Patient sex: F
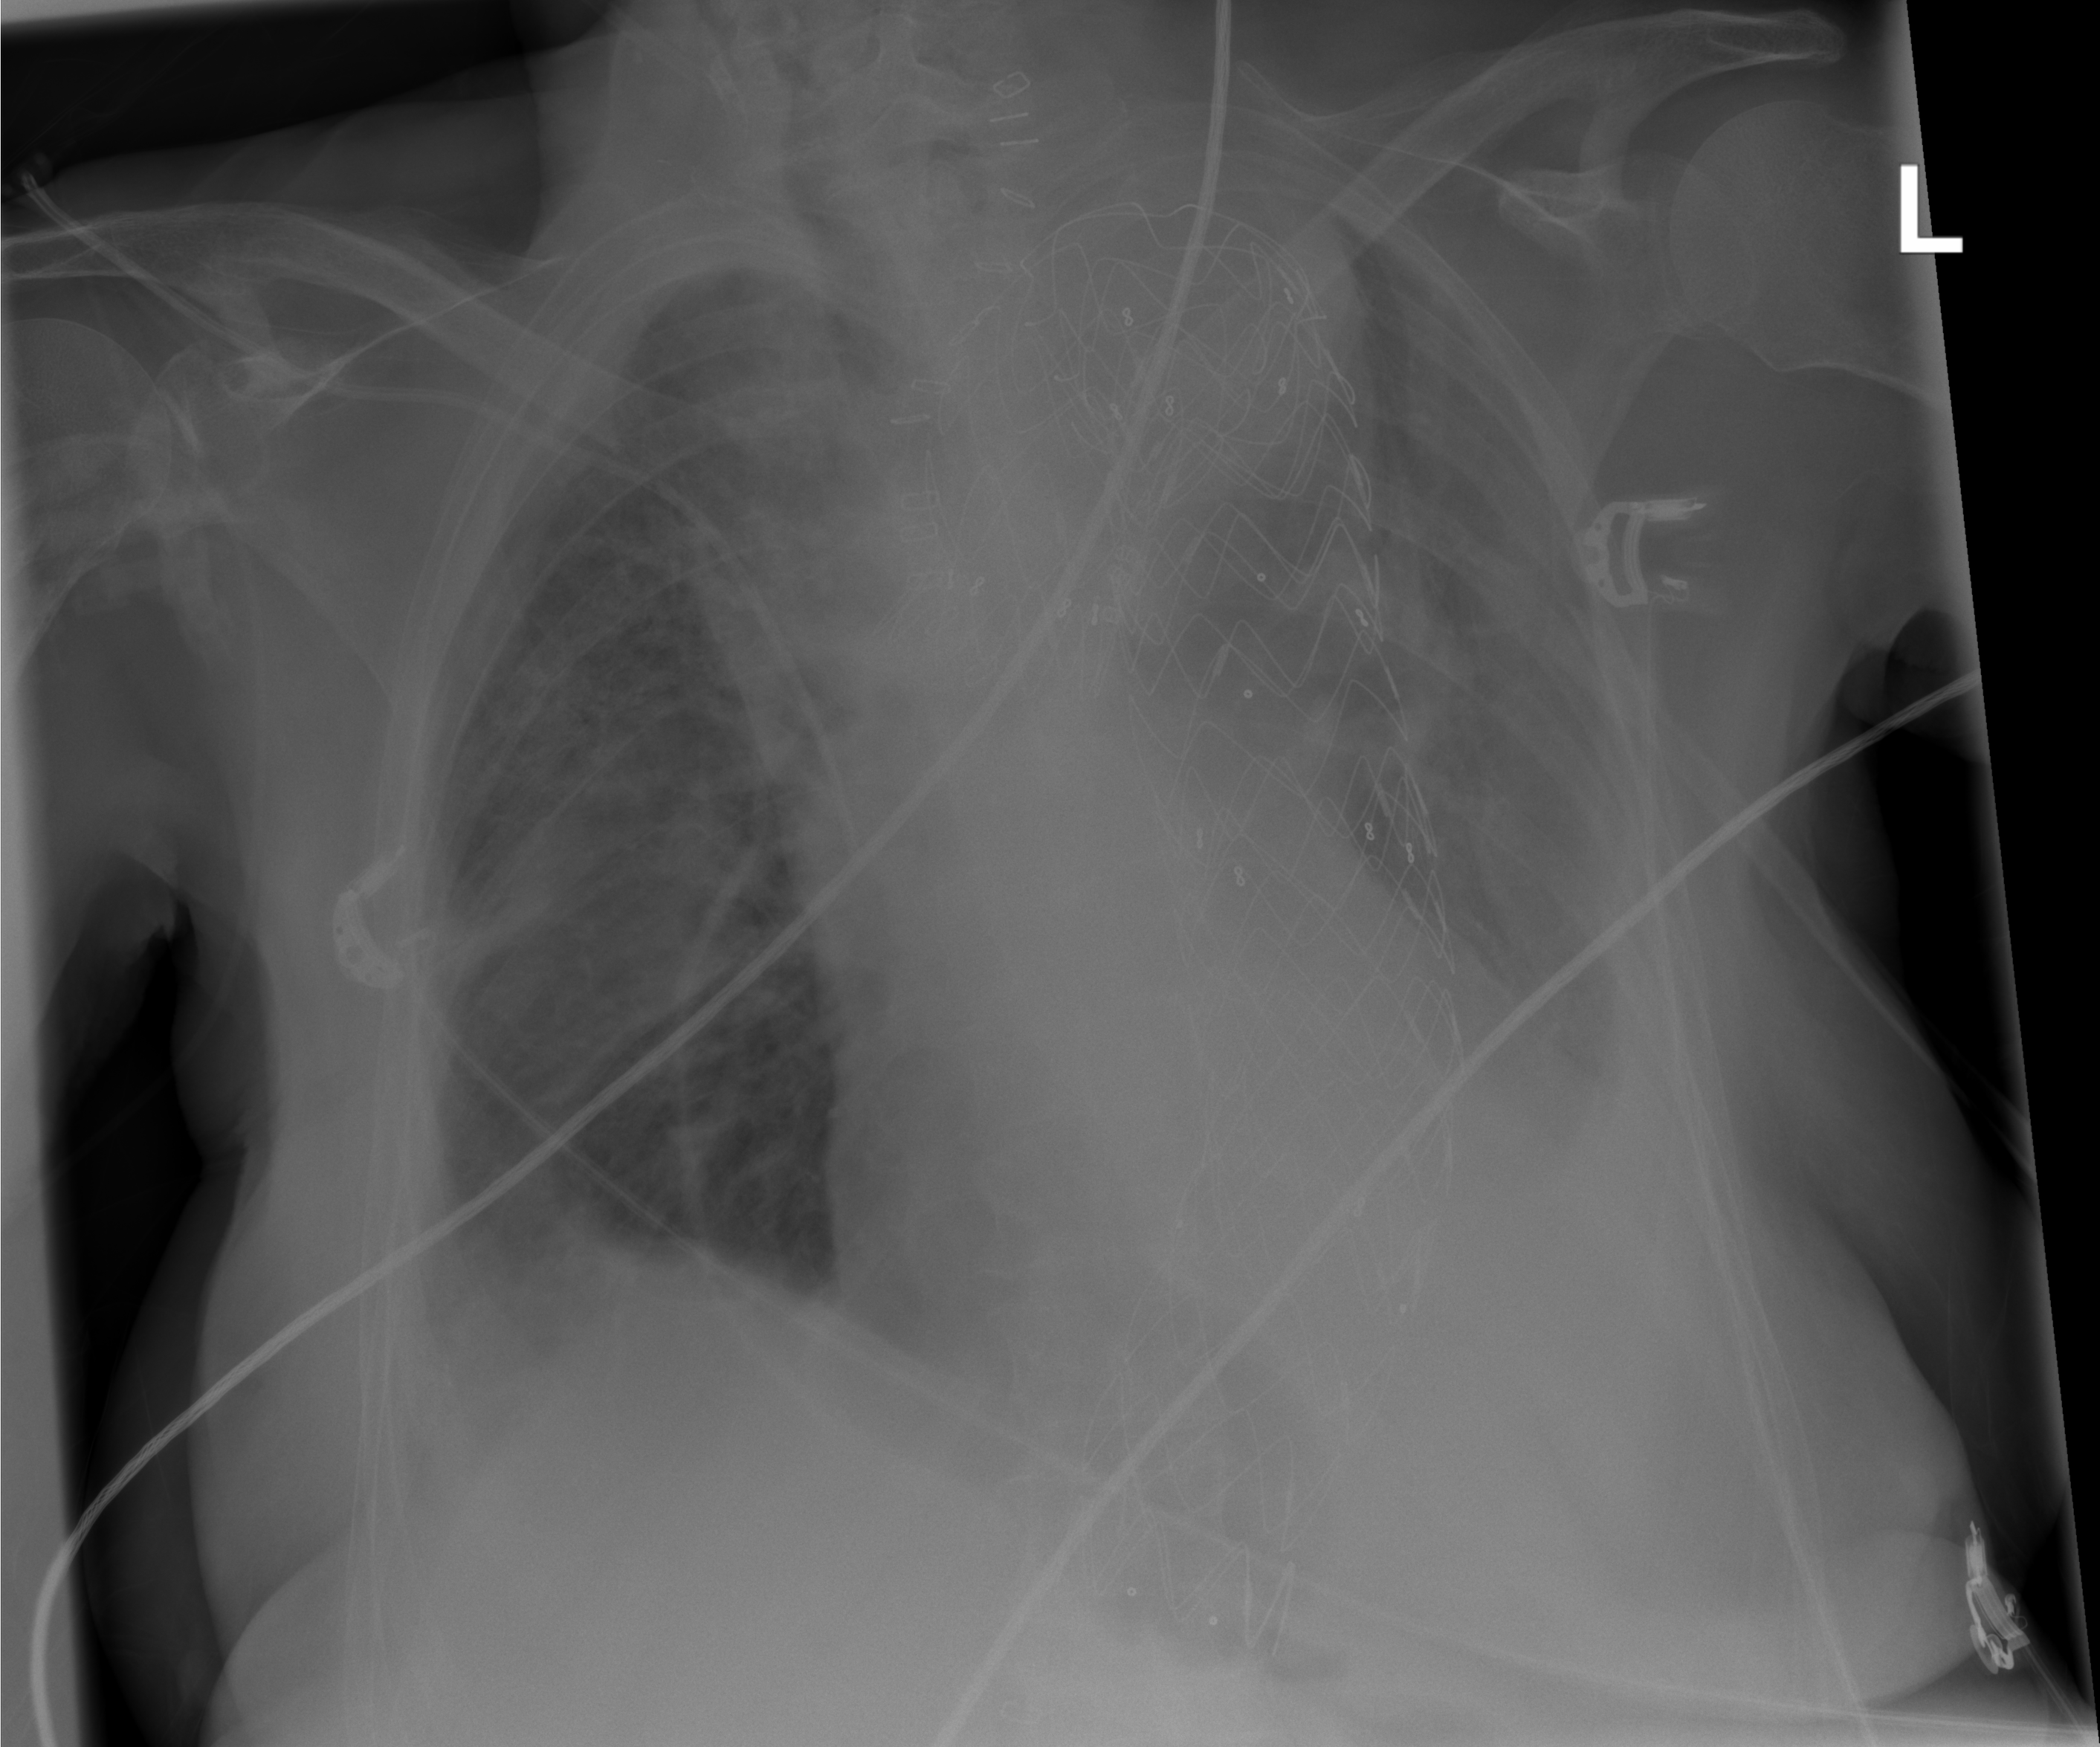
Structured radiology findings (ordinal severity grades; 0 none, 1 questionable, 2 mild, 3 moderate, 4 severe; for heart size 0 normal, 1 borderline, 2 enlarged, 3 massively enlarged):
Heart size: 0
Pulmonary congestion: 0
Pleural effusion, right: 2
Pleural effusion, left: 2
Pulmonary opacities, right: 2
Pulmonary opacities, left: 2
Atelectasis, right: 2
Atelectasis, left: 2